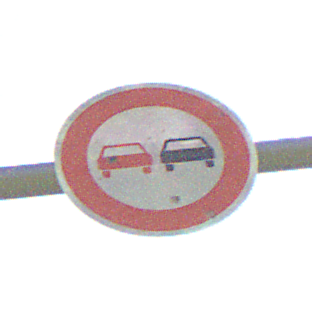
Verkehrszeichen: Ueberholverbot
Umgebung: Outdoor, Nature
Tageszeit: Night
Wetter: Clear
Licht: Natural
Jahreszeit: NotSpecified
Kontrast: HighContrast